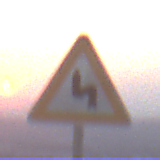
Verkehrszeichen: DoppelkurveZunaechstLinks
Umgebung: Outdoor, Suburban
Tageszeit: SunriseSunset
Wetter: Clear
Licht: Natural
Jahreszeit: NotSpecified
Kontrast: LowContrast